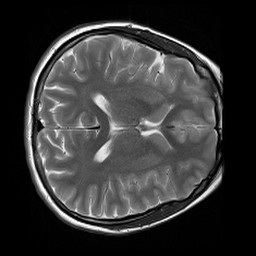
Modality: T2w
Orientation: axial
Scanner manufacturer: siemens
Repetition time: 3.9 s
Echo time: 0.076 s